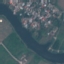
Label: River